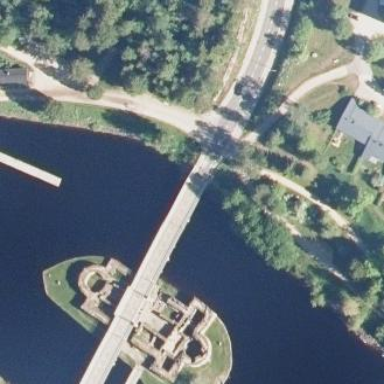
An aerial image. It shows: Bridge with beam structure.